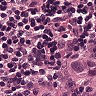
Metastatic tissue present: yes